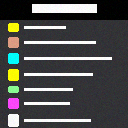
Screen state: on